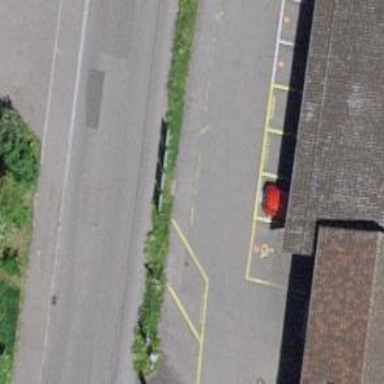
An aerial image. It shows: Car-sharing service available at this location.